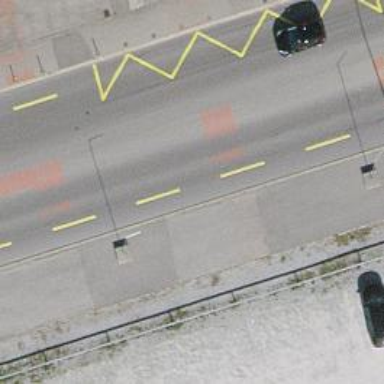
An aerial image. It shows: Bus stop with designated stop position for public transport.